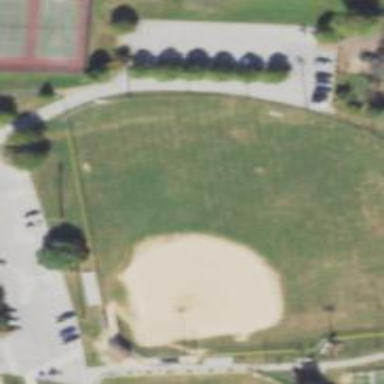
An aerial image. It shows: Baseball pitch for leisure land.